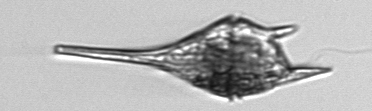
Label: Tripos_lineatus